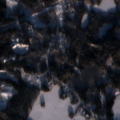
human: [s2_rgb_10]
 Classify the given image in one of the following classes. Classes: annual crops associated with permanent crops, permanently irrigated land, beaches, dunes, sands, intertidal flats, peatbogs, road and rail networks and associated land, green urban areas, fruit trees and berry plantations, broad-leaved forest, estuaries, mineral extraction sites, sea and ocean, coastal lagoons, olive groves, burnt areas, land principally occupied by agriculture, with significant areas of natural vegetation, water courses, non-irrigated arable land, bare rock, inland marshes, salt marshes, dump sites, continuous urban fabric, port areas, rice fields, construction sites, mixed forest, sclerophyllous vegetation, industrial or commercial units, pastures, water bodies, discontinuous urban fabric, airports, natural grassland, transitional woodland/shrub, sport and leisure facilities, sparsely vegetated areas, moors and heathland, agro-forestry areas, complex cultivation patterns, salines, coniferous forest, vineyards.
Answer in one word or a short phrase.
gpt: non-irrigated arable land, coniferous forest, mixed forest, transitional woodland/shrub